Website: lowes
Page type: review-order
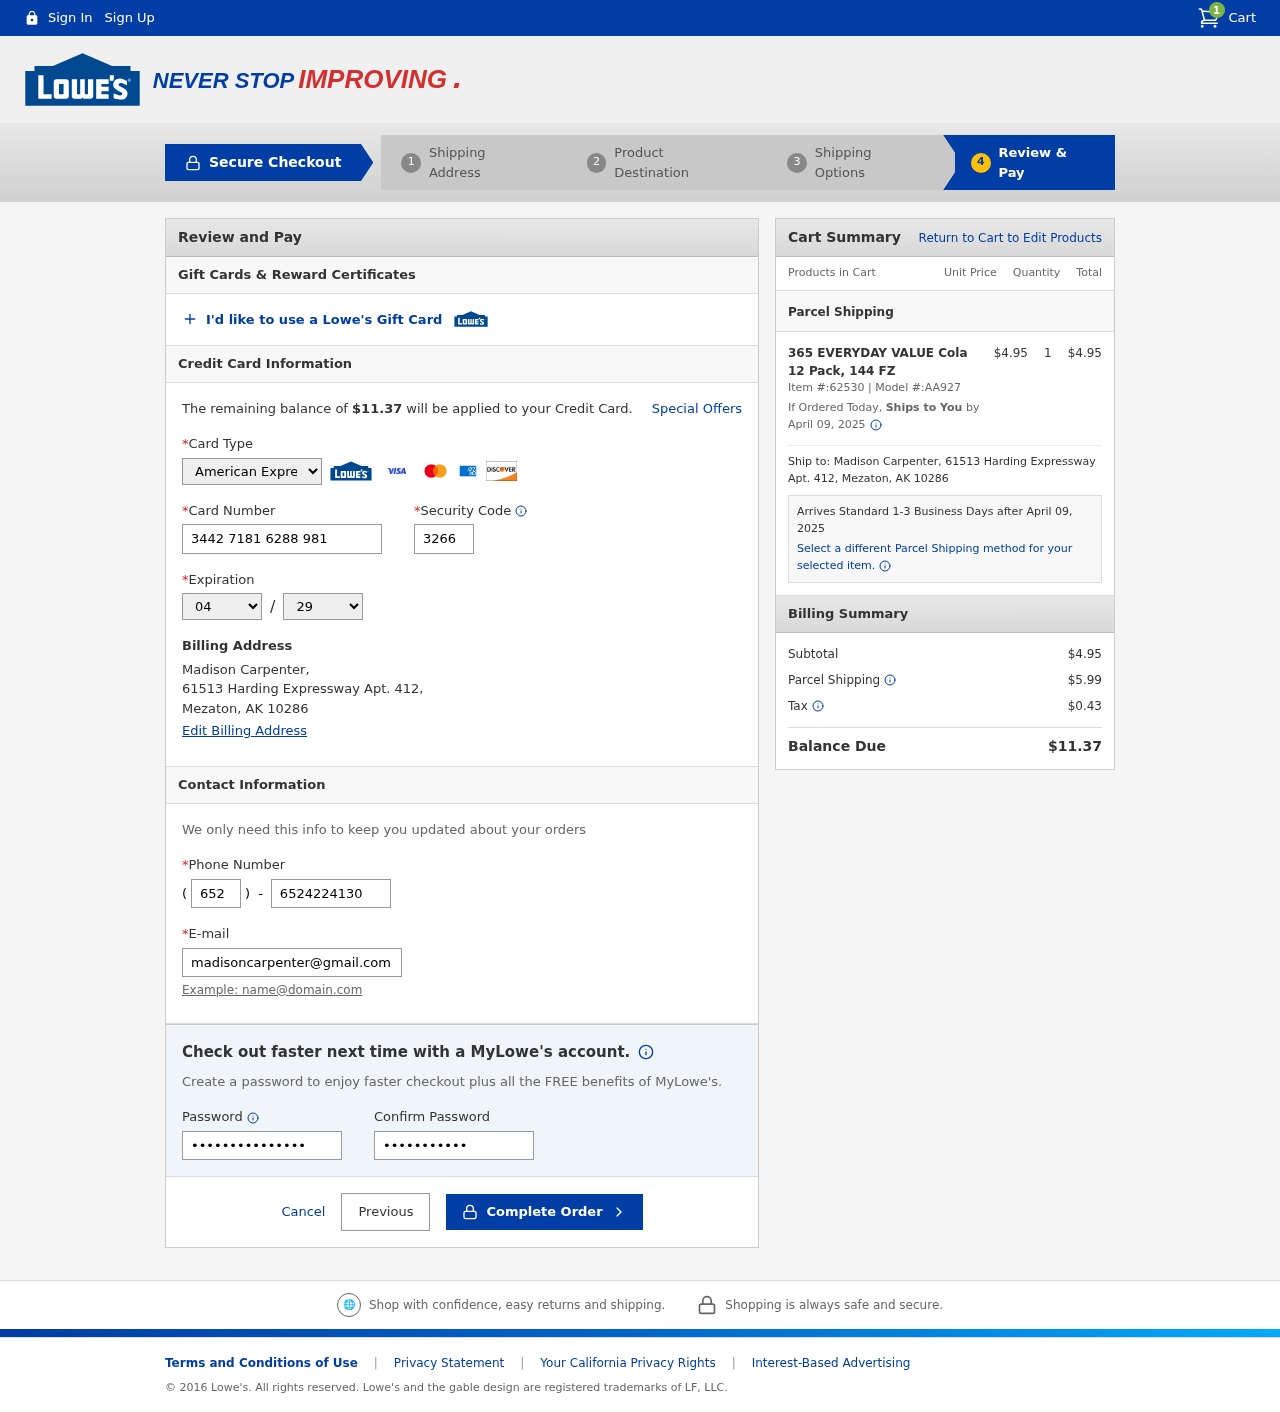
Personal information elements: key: PII_CARD_CVV
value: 3266
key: PII_CARD_EXPIRY_MONTH
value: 04
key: PII_CARD_EXPIRY_YEAR
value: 29
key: PII_CARD_NUMBER
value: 3442 7181 6288 981
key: PII_CARD_TYPE
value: American Express
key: PII_CITY
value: Mezaton
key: PII_EMAIL
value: madisoncarpenter@gmail.com
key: PII_FULLNAME
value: Madison Carpenter,
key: PII_PHONE
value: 6524224130
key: PII_PHONE_AREA
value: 652
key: PII_POSTCODE
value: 10286
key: PII_STATE_ABBR
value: AK
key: PII_STREET
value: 61513 Harding Expressway Apt. 412
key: PII_STREET
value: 61513 Harding Expressway Apt. 412,
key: PII_FULLNAME2
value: Madison Carpenter
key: PII_POSTCODE_FULL
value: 10286
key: PII_CITY_STATE
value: Mezaton, AK
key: PII_CITY_STATE_ZIP
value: Mezaton, AK 10286
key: PII_STATE_ABBR2
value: AK
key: PII_POSTCODE_NUMERIC
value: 10286
Product elements: key: PRODUCT1_NAME
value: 365 EVERYDAY VALUE Cola 12 Pack, 144 FZ
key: PRODUCT1_PRICE
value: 4.95
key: PRODUCT1_QUANTITY
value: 1
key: PRODUCT1_ITEM_NUMBER
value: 62530
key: PRODUCT1_MODEL_NUMBER
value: AA927
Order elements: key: ORDER_NUM_ITEMS
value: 1
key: ORDER_TOTAL
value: $11.37
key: ORDER_SHIPPING_DATE
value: April 09, 2025
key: ORDER_SUBTOTAL
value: $4.95
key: ORDER_SHIPPING_DATE2
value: April 09, 2025
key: ORDER_SUBTOTAL2
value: $4.95
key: ORDER_SHIPPING_COST
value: $5.99
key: ORDER_TAX
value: $0.43